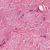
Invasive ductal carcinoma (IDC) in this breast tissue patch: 0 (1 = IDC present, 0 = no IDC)